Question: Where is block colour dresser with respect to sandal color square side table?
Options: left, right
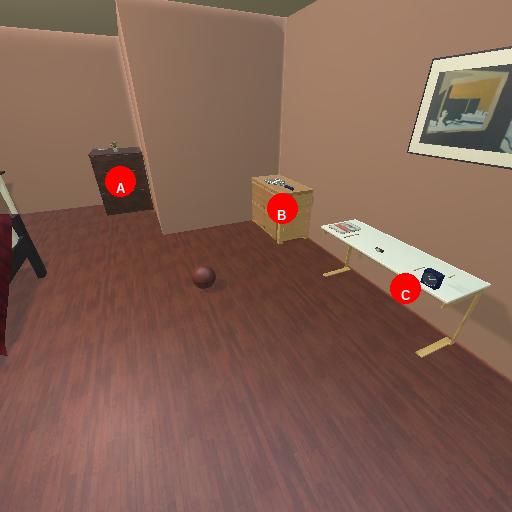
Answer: left